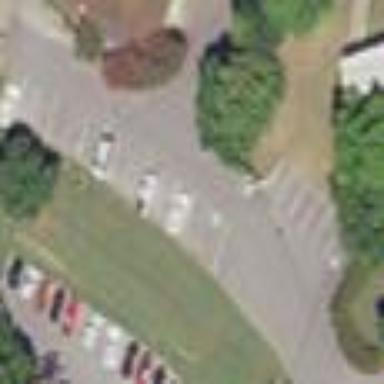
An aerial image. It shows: Parking area with surface.